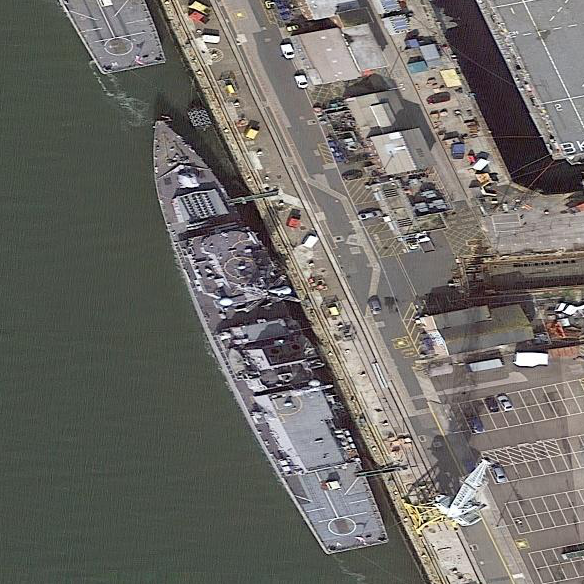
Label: Type_45_destroyer